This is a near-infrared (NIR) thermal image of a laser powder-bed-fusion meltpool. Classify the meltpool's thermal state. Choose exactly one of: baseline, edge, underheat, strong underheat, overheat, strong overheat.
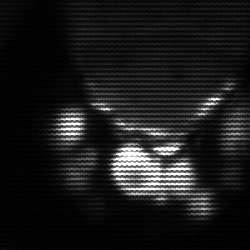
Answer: baseline